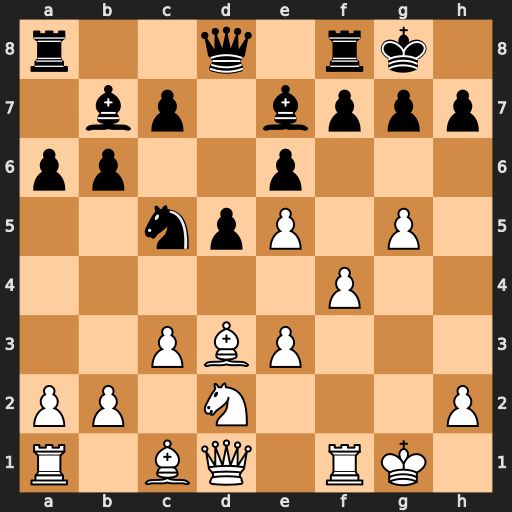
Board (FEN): r2q1rk1/1bp1bppp/pp2p3/2npP1P1/5P2/2PBP3/PP1N3P/R1BQ1RK1
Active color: w
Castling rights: -
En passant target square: -
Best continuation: Bxh7+ Kxh7 Qh5+ Kg8 Rf3 g6 Qh6 Bxg5 fxg5 Ne4 Nxe4 dxe4 Rh3 Qd1+ Kf2